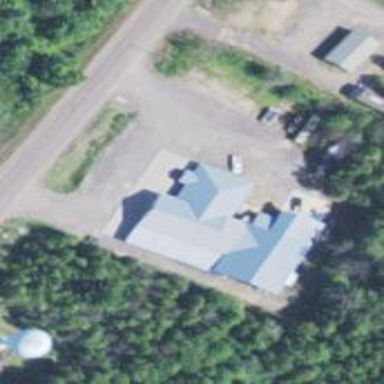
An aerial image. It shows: Commercial building.